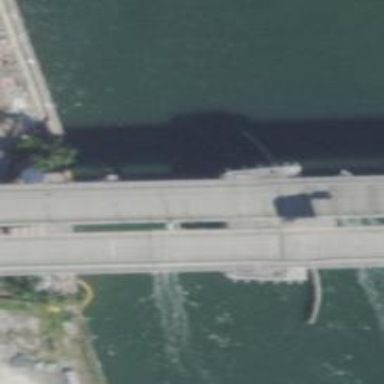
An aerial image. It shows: Movable bascule bridge over asphalt primary highway.